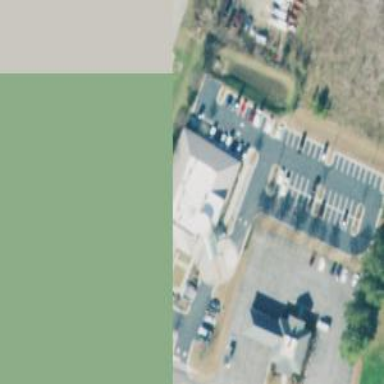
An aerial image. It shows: Clinic building offering healthcare services.